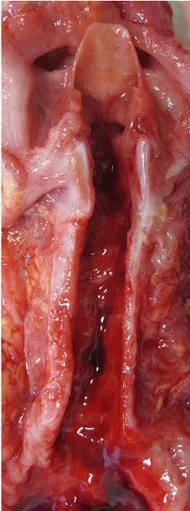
Macroscopic examination of the laryngeal cavity and tracheal lumen. Opening of the larynx, trachea, and bronchi with evidence of blood (A).
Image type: pathology (fish)